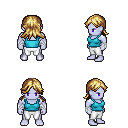
a pixel art fantasy rpg character, male body template, dark elf, purple skin, teal pirate shirt, white pants, blonde loose hair, white cloth bandages, four views (front, back, left, right), 2x2 character sprite sheet, small pixel art, hard edges, no anti-aliasing